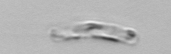
Label: Guinardia_striata